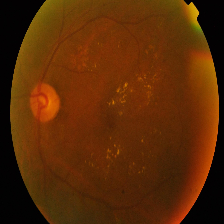
Diabetic retinopathy grade: Proliferative DR